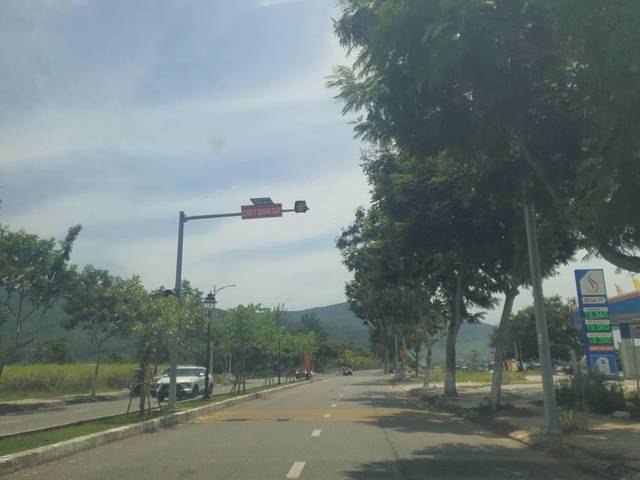
Region: Vietnam
Coordinates: 16.102, 108.234